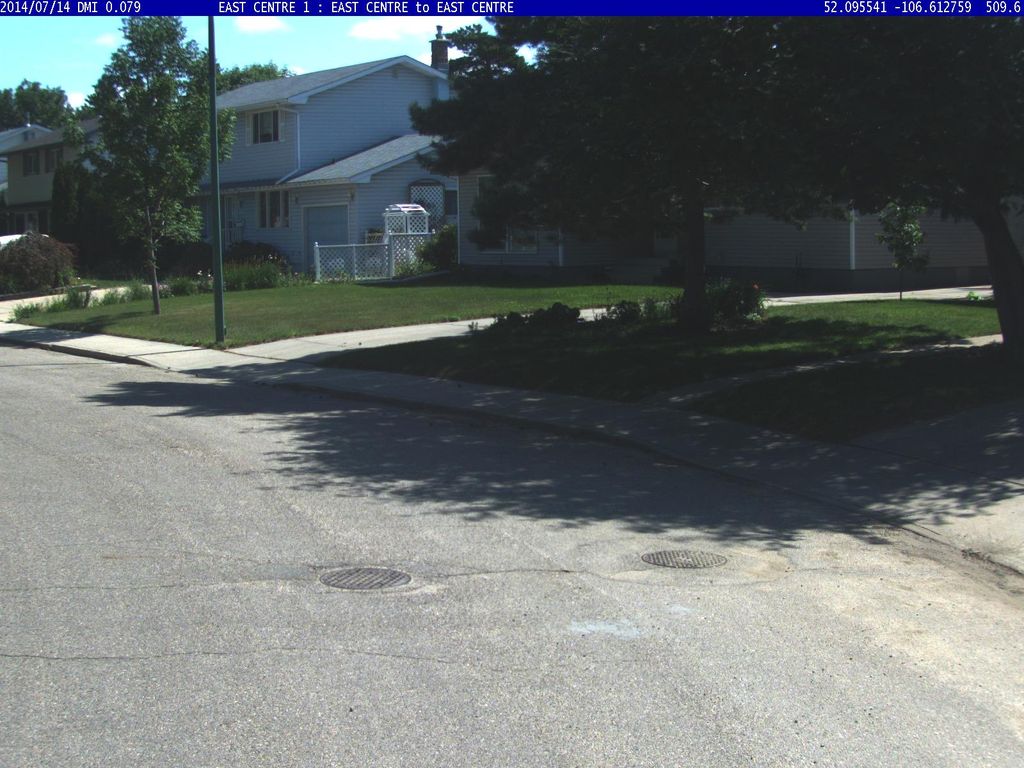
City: saskatoon